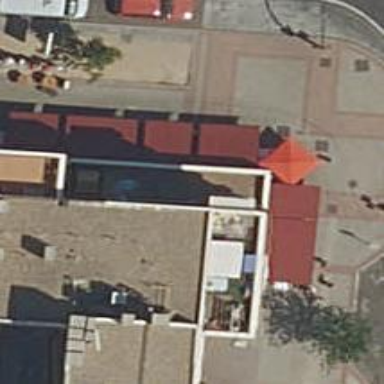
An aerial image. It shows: Restaurant.